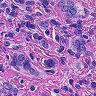
Metastatic tissue present: yes